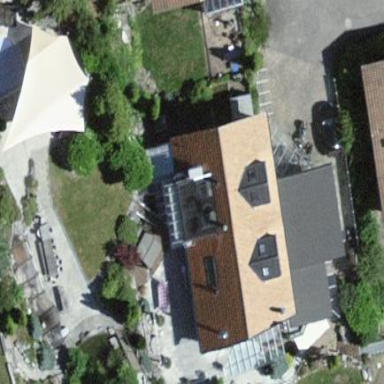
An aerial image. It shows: Residential building.